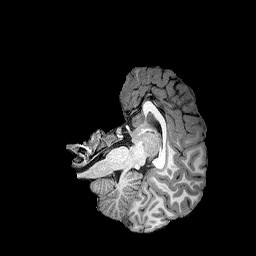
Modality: T1w
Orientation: axial
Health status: healthy